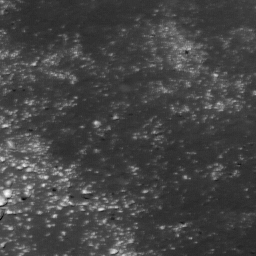
Host type: background_regolith
Lunar coordinates: latitude nan, longitude nan